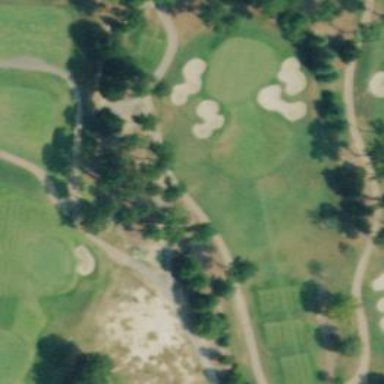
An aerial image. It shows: Path for both road and golf.